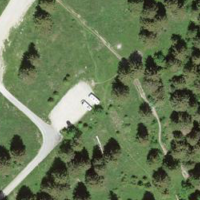
EUNIS habitat code: 44
Species observed at this site:
Miramella alpina
Corvus corone
Briza media
Campanula glomerata
Troglodytes troglodytes
Pyrrhula pyrrhula
Medicago lupulina
Ranunculus acris
Picea abies
Lotus corniculatus
Turdus viscivorus
Fringilla coelebs
Sylvia atricapilla
Carduelis carduelis
Clinopodium vulgare
Phylloscopus collybita
Astrantia major
Carduelis citrinella
Parus major
Erithacus rubecula
Hirundo rustica
Turdus pilaris
Regulus regulus